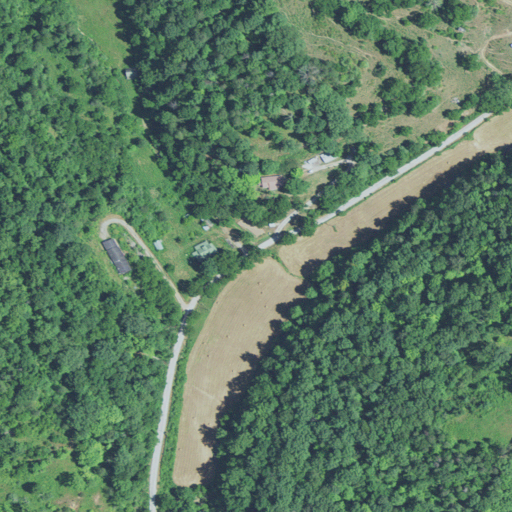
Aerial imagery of valley in West Virginia named Sam Shafer Hollow containing deciduous forest, pasture, open development, mixed forest, low intensity development, and shrub